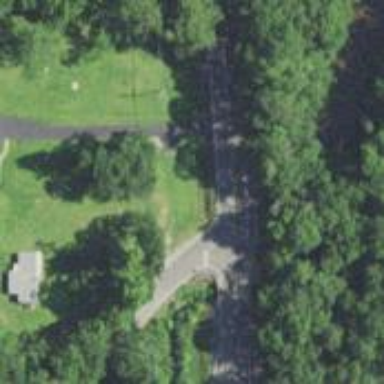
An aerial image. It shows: Driveway leading to service road.